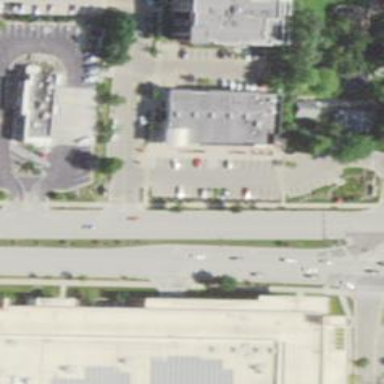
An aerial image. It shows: Retail area.